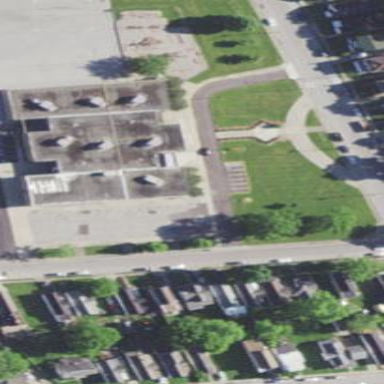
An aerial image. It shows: School building.